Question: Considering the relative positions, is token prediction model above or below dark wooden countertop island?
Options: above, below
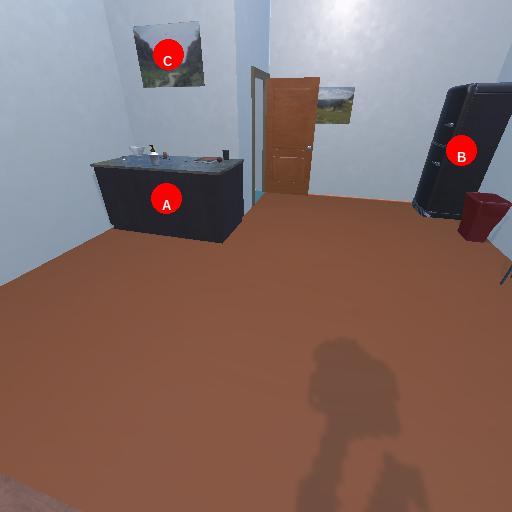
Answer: above